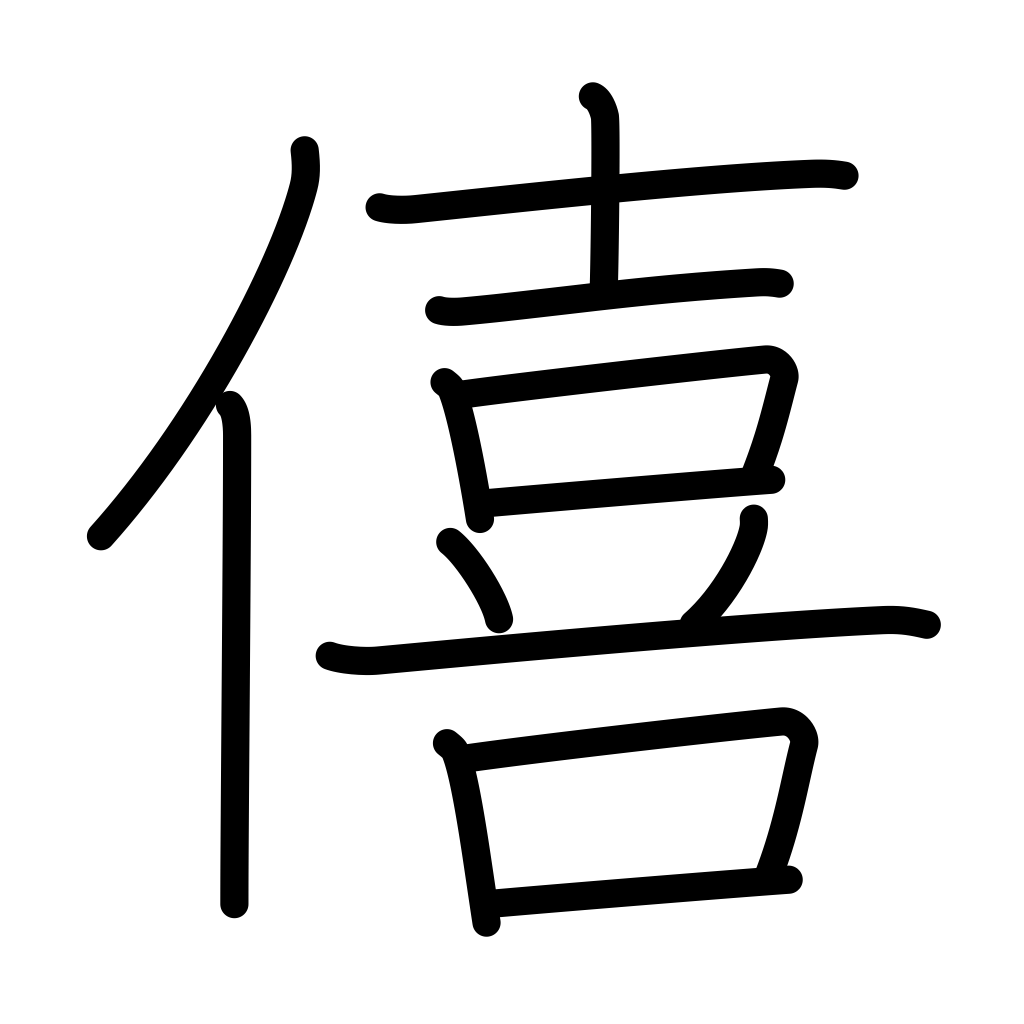
Meaning: enjoyment, pleasure